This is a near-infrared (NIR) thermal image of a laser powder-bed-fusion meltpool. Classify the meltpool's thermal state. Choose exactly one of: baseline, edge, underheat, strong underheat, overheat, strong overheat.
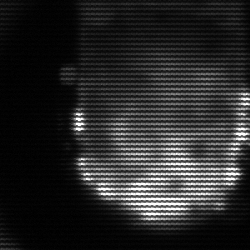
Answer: baseline